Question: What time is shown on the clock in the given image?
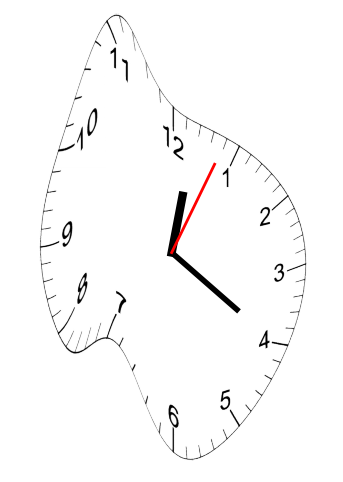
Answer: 12:20:04